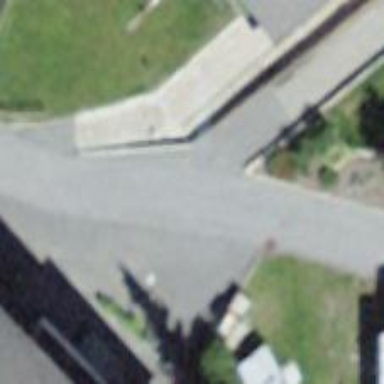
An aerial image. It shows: Pedestrian road with asphalt surface.